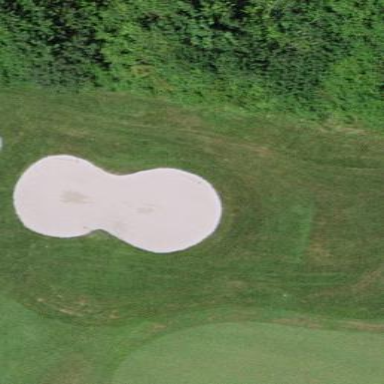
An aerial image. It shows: Bunker on golf course.